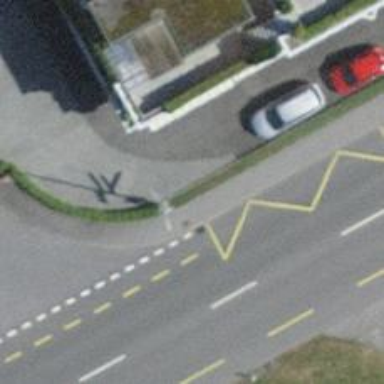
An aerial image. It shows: Bus stop with platform for public transport.